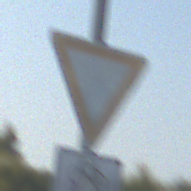
Verkehrszeichen: VorfahrtGewaehren
Zusatzzeichen unten: RichtungsangabeDurchPfeile9
Umgebung: Outdoor, Urban
Tageszeit: SunriseSunset
Wetter: Clear
Licht: Natural
Jahreszeit: NotSpecified
Kontrast: MediumContrast